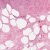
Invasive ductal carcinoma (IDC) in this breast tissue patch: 0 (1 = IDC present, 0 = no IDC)